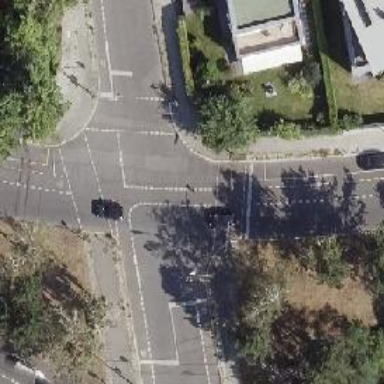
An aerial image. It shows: Road with traffic signals.